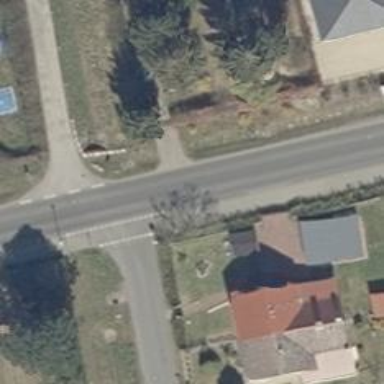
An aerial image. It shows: Road with "give way" sign.